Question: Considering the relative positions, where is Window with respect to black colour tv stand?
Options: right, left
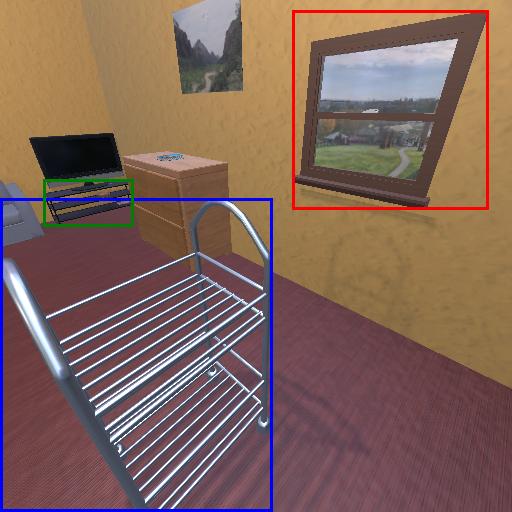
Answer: right